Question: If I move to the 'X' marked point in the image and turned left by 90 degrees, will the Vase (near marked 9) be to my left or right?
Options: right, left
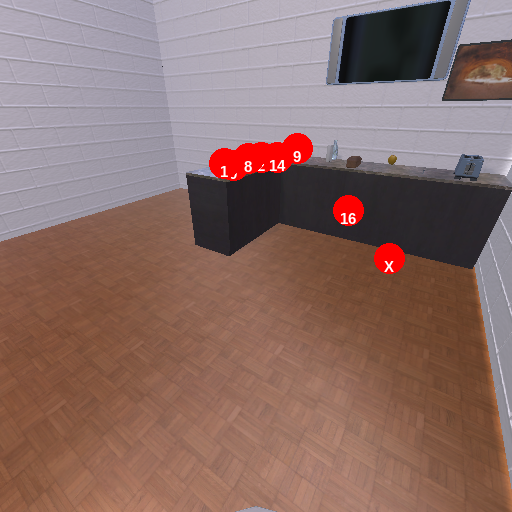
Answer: right